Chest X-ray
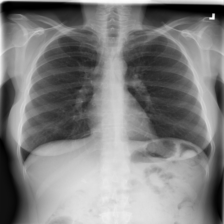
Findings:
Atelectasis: negative
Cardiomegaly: negative
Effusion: negative
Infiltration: negative
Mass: negative
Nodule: negative
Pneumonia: negative
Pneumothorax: negative
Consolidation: negative
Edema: negative
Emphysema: negative
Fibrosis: negative
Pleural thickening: negative
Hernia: negative